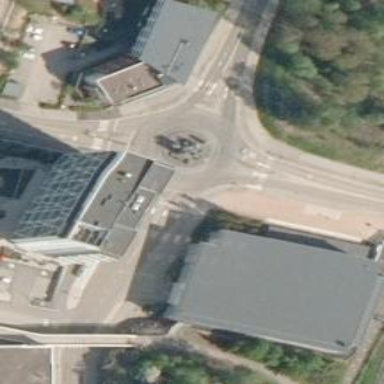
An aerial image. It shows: Secondary road around roundabout.